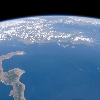
Label: water